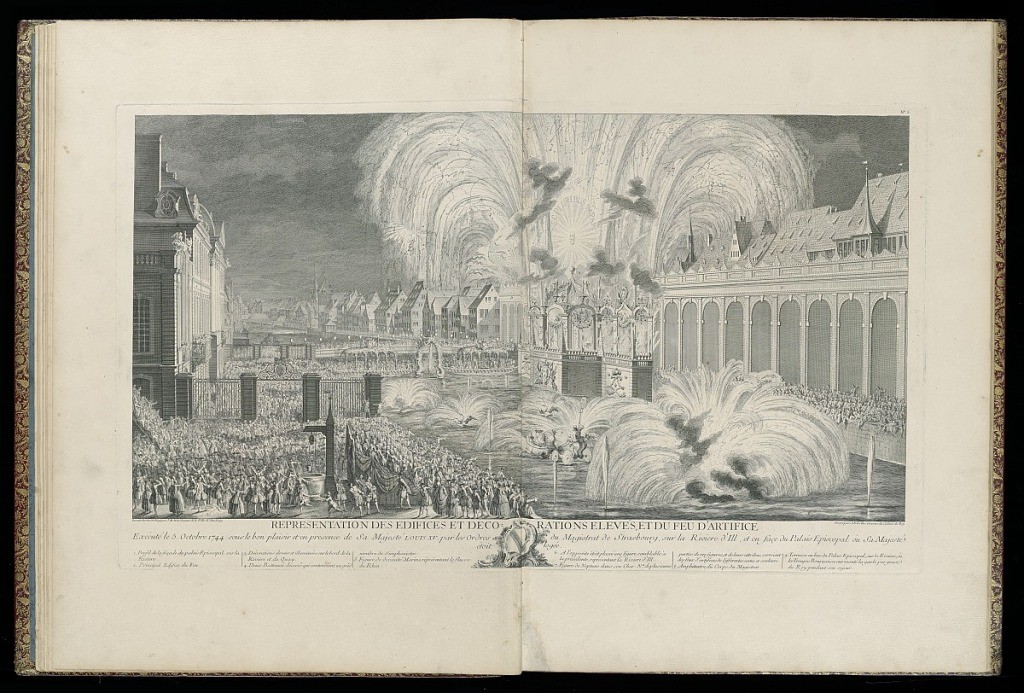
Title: REPRESENTATION DES EDIFICES ET DECORATIONS ELEVÉS, ET DU FEU D’ARTIFICE Exécuté le 5. Octobre 1744 sous le bon plaisir et en presence de Sa Majesté LOUIS XV par les Ordres du Magistrat de Strasbourg, sur la Riviere d’Ill, et en façe du Palais Episcopal où Sa Majesté
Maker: Johann Martin Weis, French, 1711 - 1751
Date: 1745
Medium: Etching and engraving on paper
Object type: Print
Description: An evening view of fireworks along the river in Strasbourg with crowds of people watching. The plate is titled, signed, numbered, with a legend, and features the Strasbourg coat of arms.